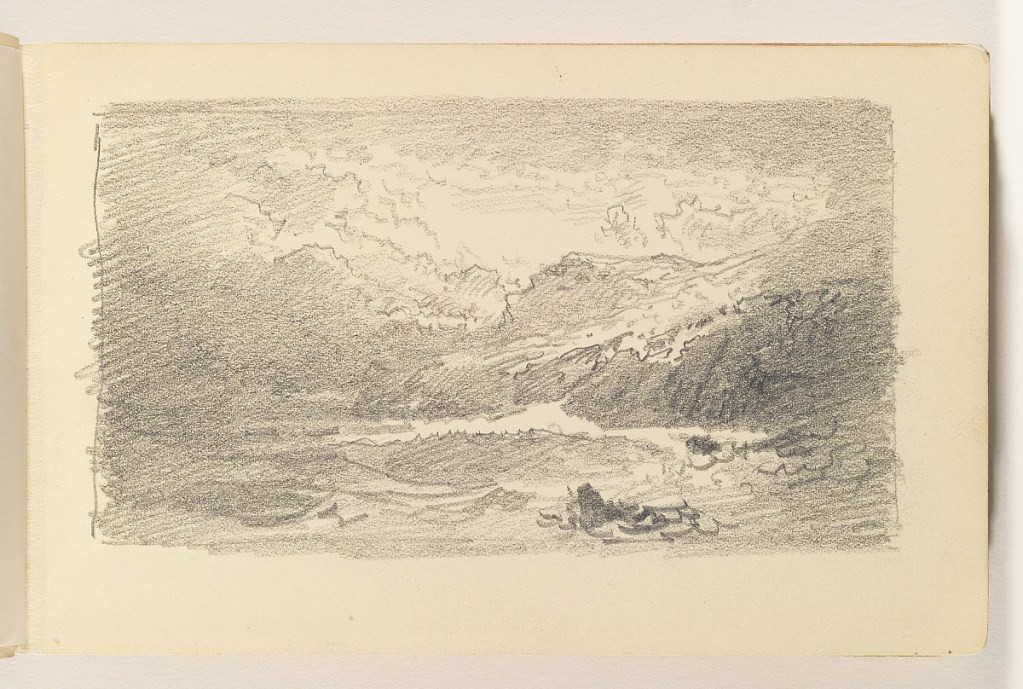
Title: Dark Cliffs with Ocean and Stormy Sky
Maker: William Trost Richards, American, 1833–1905
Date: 1885–90
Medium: Graphite on cream wove paper, bound
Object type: Sketchbook folio
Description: Ocean in foreground. In distance, at right and left, dark cliffs. Dramatic clouds in the sky.